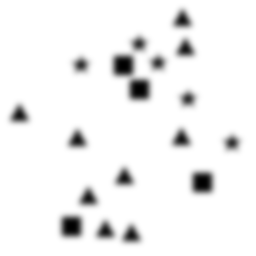
Squares: 4
Triangles: 9
Stars: 5
Total shapes: 18